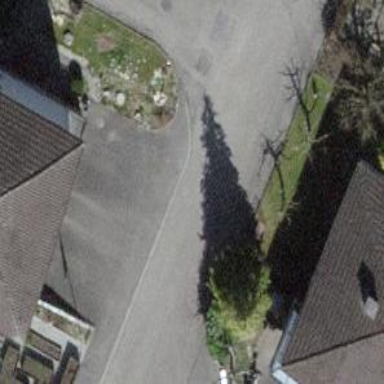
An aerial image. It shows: Sidewalk along the footway.